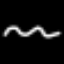
Label: squiggle